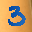
Label: 3